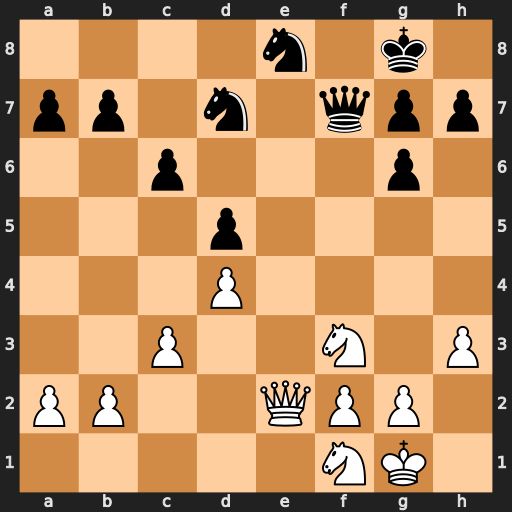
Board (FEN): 4n1k1/pp1n1qpp/2p3p1/3p4/3P4/2P2N1P/PP2QPP1/5NK1
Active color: w
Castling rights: -
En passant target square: -
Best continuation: Ng5 Nd6 Nxf7